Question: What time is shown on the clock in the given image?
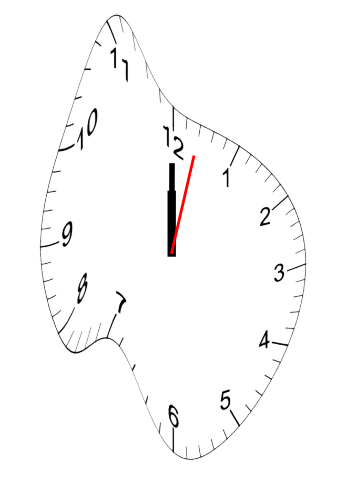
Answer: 12:00:02